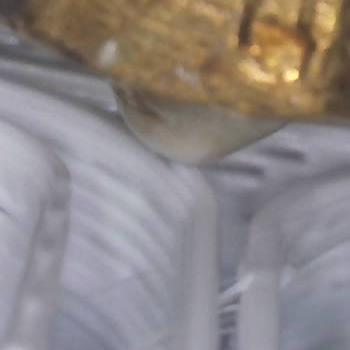
Flow rate: 70%